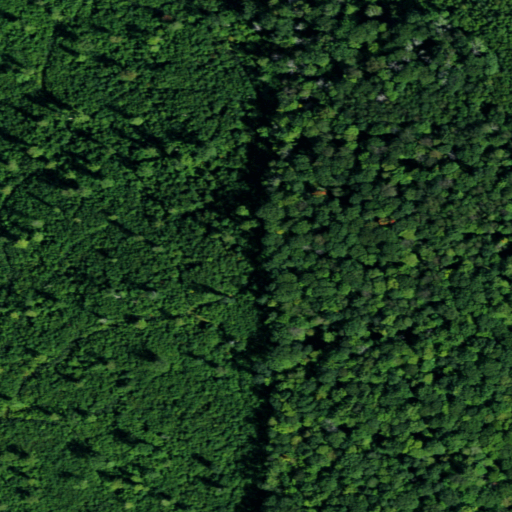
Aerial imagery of mountain in New York named Braley Hill containing deciduous forest and mixed forest